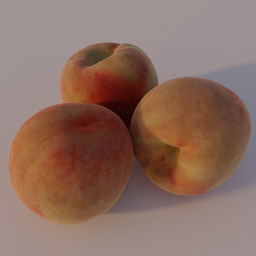
Label: nature